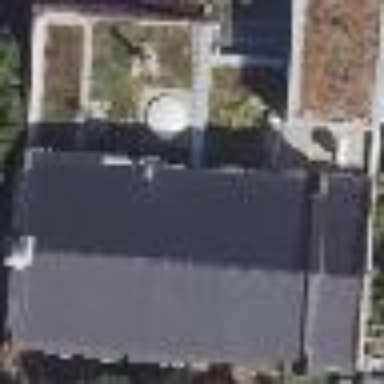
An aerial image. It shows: Chapel with gabled roof.